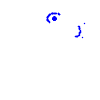
Particle: pion